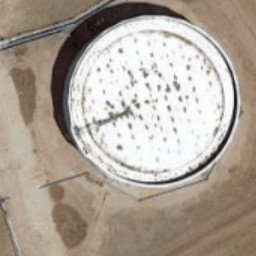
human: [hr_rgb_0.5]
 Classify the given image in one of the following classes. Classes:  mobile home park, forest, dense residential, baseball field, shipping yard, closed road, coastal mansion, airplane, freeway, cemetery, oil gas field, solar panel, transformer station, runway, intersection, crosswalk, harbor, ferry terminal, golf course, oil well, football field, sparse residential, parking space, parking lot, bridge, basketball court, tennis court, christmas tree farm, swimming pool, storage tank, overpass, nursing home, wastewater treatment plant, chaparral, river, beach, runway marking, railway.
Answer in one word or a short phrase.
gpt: storage tank